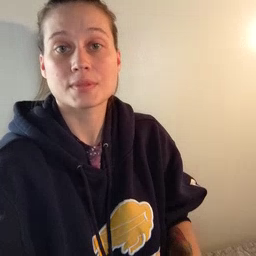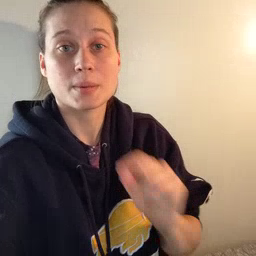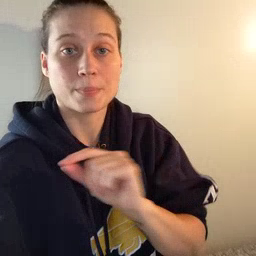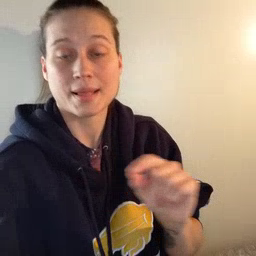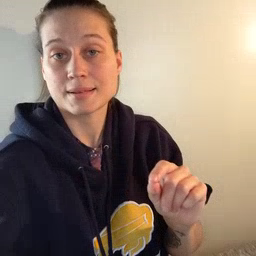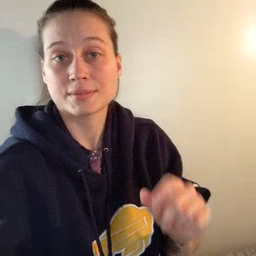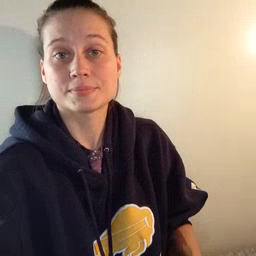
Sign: pen